Question: I haven't found anything on this topic yet. I really like the ability to change the color of address bar and header color on Overview. Is there an easy way to do this?
.
I think you need <URL> for this to work, and Chrome's set to .
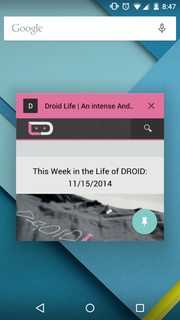
Answer: I found the solution after some searching.
You need to add a '<meta>' tag in your '<head>' containing 'name="theme-color"', with your hexadecimal code as the content value. For example:
'''
<meta name="theme-color" content="#999999" />
'''
If the Android device has native 'dark-mode' enabled, then this 'meta' tag is ignored.
> Chrome for Android does not use the color on devices with native 'dark-mode' enabled.
<URL>